Field crop: maize
Growth stage: 2
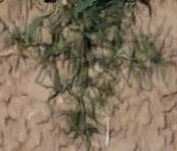
Species: salsola